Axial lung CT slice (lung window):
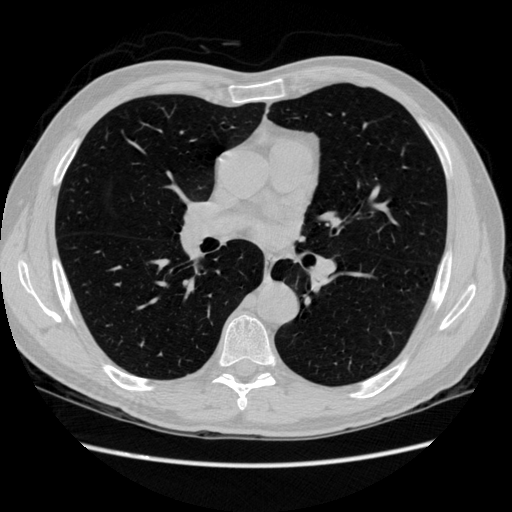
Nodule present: no